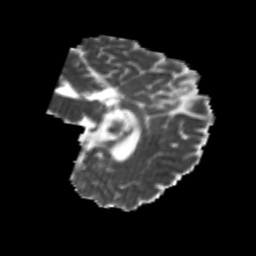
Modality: MD
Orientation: sagittal
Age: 21
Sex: male
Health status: healthy
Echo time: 0.074 s